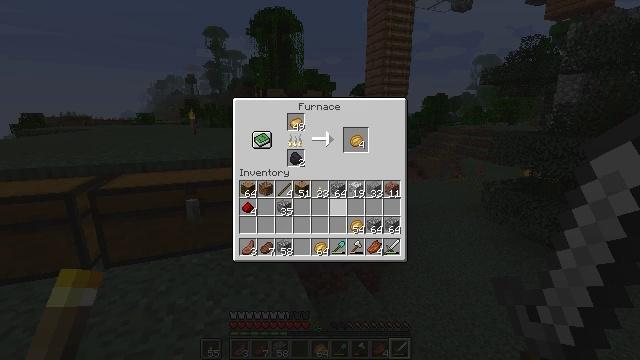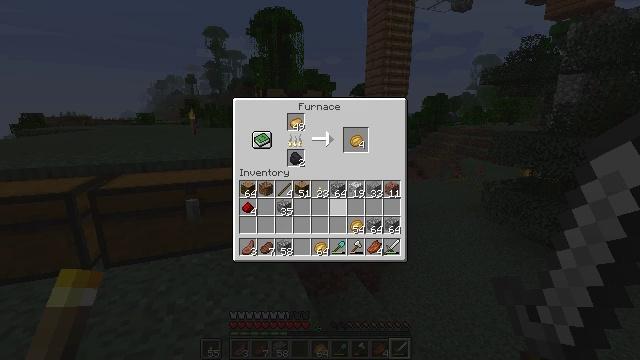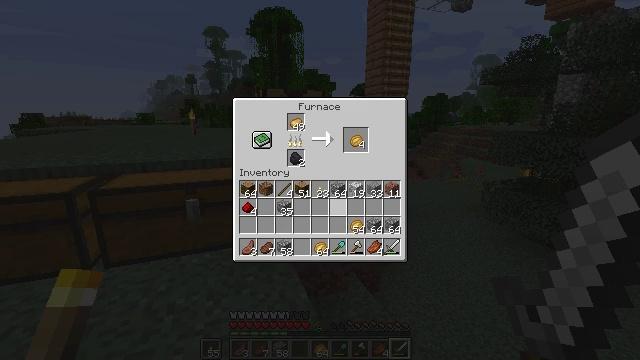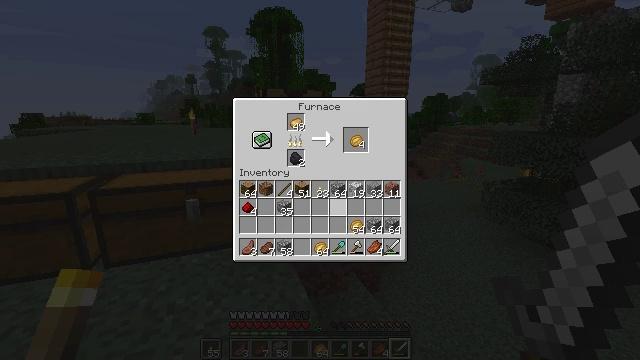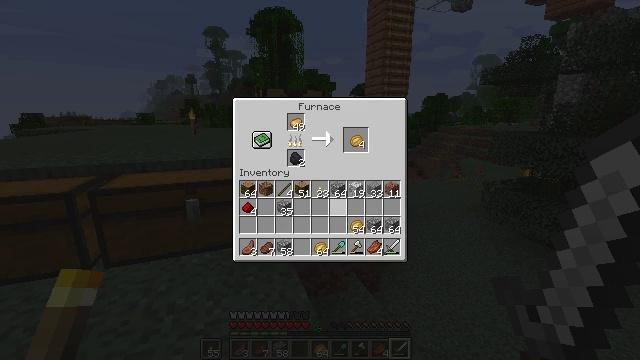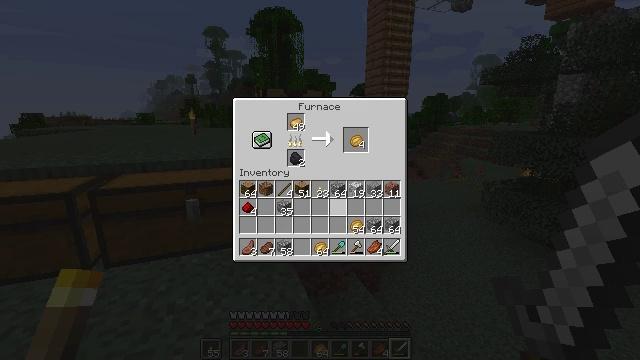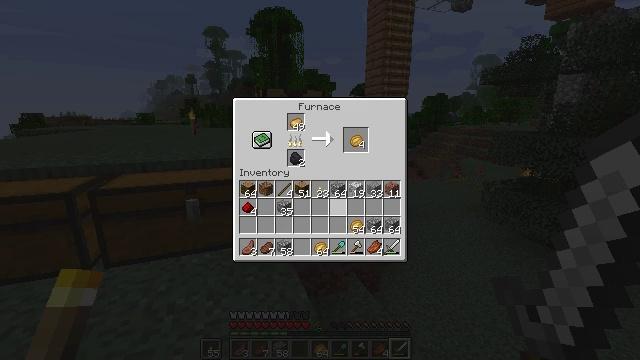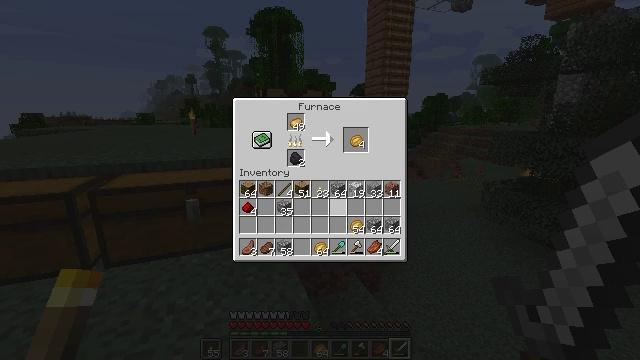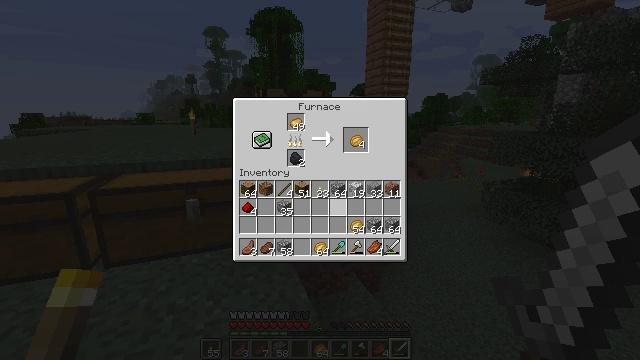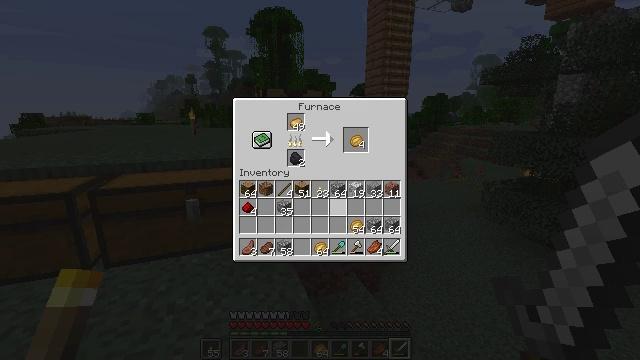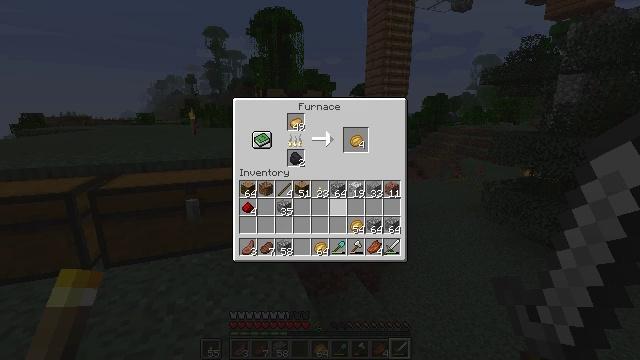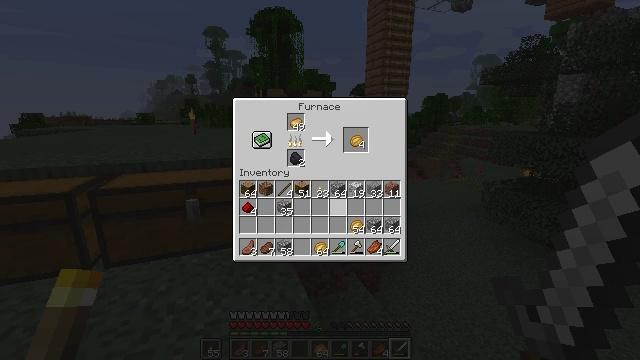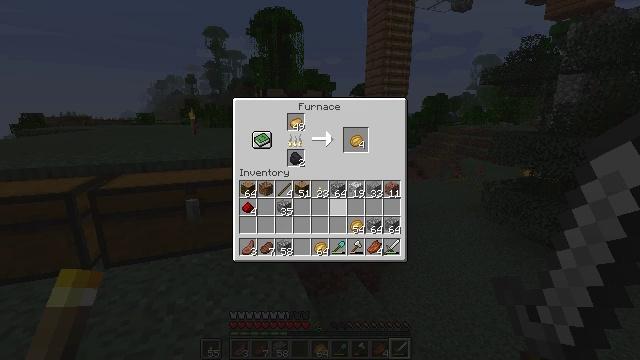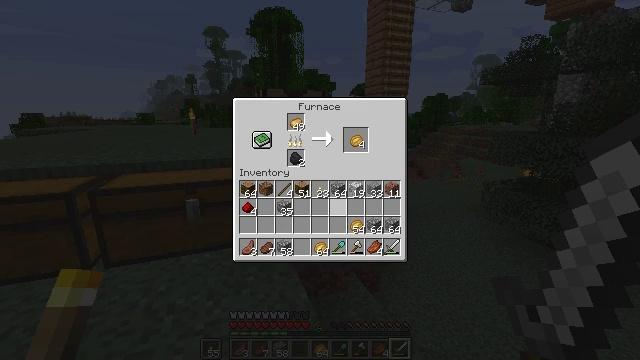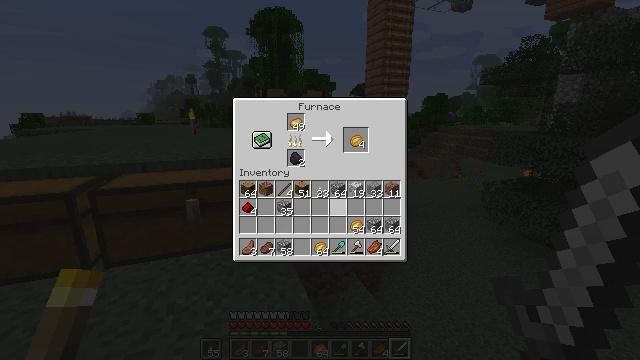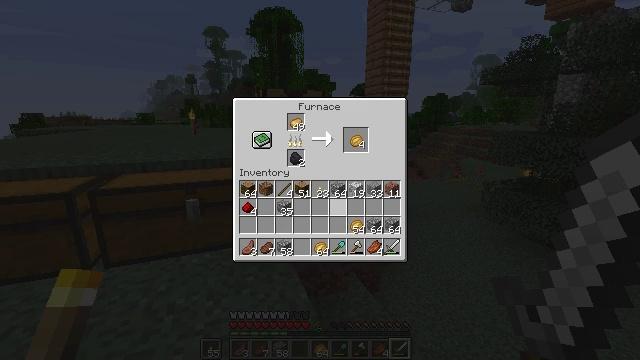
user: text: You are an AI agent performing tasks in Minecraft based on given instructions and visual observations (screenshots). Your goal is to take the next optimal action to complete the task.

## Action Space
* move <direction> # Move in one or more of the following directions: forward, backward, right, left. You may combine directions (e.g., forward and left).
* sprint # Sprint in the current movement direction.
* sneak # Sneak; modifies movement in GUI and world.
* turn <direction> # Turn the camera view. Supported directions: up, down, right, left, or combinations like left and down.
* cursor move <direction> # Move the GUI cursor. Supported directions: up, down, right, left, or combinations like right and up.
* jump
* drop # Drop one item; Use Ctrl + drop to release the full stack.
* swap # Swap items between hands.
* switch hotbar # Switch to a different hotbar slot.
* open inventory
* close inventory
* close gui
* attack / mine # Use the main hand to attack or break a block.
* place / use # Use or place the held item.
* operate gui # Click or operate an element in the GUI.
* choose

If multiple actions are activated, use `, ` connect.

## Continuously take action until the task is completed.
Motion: motion action
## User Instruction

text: Cook a potato in the furnace.
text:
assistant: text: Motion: no_op
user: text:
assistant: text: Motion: no_op
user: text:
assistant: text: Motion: no_op
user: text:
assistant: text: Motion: no_op
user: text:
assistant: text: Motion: no_op
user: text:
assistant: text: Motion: no_op
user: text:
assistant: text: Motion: no_op
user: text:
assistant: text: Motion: no_op
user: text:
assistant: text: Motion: no_op
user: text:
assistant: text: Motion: no_op
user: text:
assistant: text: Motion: no_op
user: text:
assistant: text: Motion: no_op
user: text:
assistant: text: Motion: no_op
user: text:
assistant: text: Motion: no_op
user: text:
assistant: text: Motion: no_op
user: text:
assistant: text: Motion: no_op
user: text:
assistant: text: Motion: no_op
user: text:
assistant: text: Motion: no_op
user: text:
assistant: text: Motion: no_op
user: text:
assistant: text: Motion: no_op
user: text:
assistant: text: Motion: no_op
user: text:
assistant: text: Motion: no_op
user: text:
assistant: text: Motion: no_op
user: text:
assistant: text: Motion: no_op
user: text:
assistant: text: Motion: no_op
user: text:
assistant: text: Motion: no_op
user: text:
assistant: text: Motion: no_op
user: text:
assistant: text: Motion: no_op
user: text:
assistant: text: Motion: no_op
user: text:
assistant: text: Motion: no_op